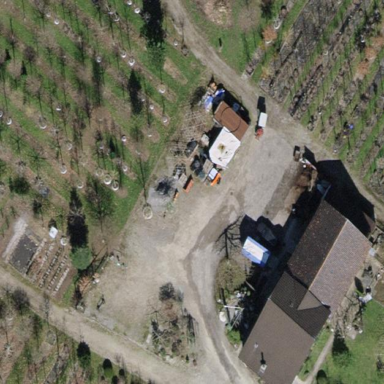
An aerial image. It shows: Farmyard area.